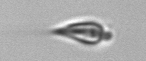
Label: Oxytoxum